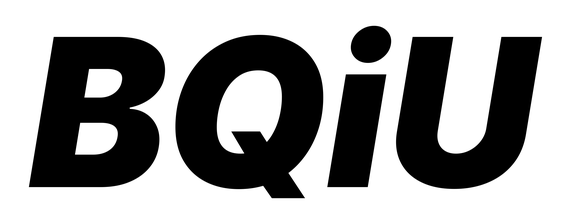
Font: Inter-Italic_Black_Italic